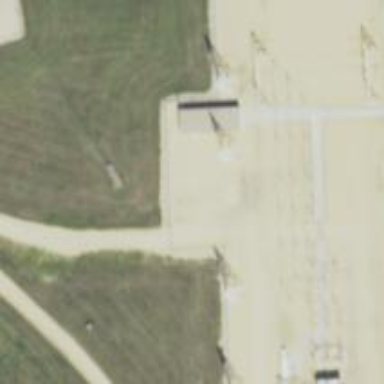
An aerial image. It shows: Mast designed for lightning protection.